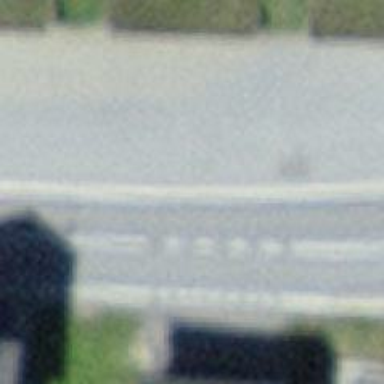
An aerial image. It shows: Primary road with asphalt surface.